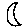
Label: moon